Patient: sex M, age 65
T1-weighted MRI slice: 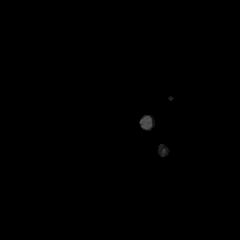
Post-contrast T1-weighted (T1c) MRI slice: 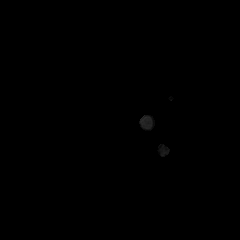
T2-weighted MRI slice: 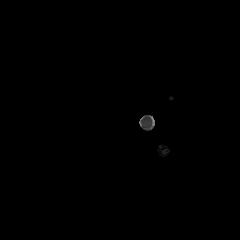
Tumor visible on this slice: no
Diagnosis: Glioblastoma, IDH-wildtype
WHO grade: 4